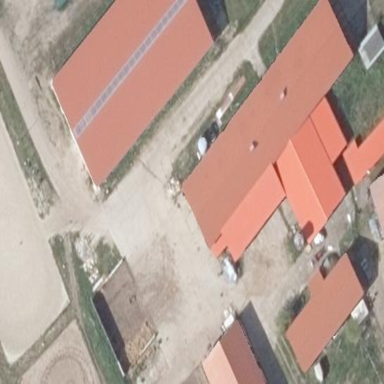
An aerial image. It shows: Farm building.